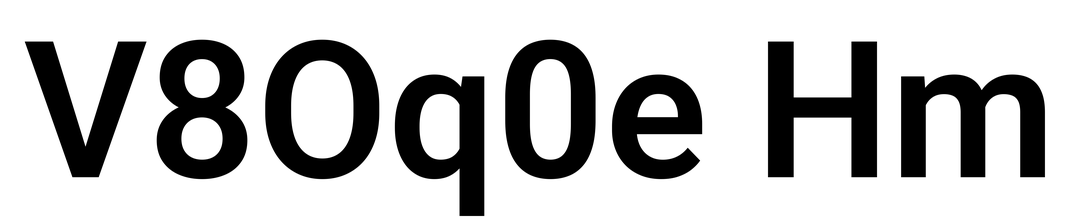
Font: Roboto_SemiBold